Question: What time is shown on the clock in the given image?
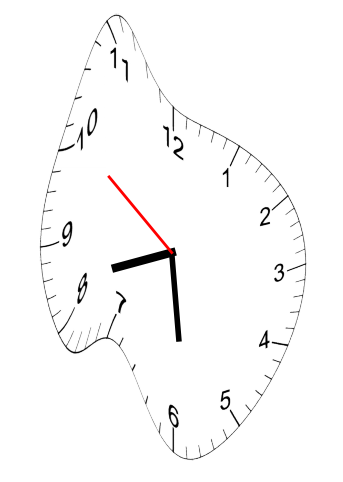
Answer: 08:28:51